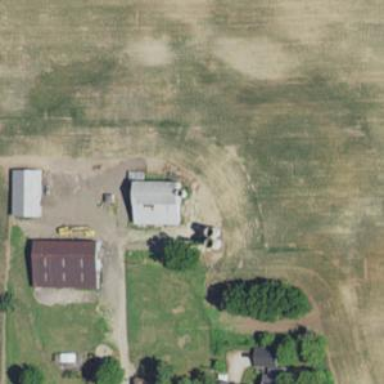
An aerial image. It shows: Silo.